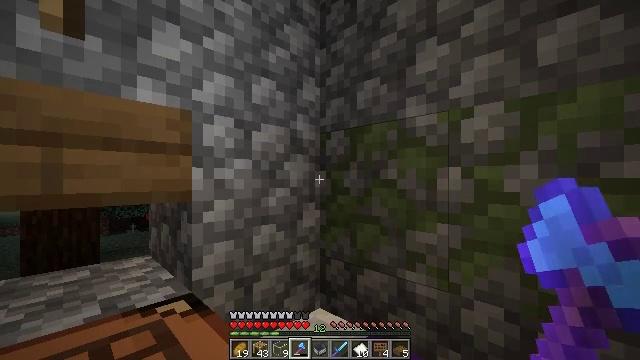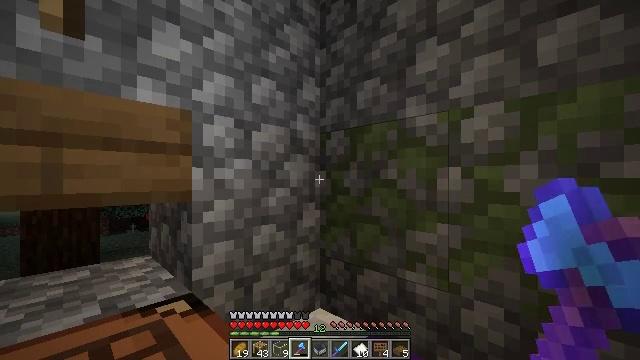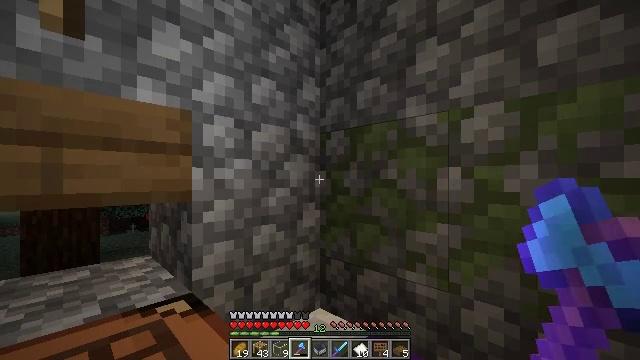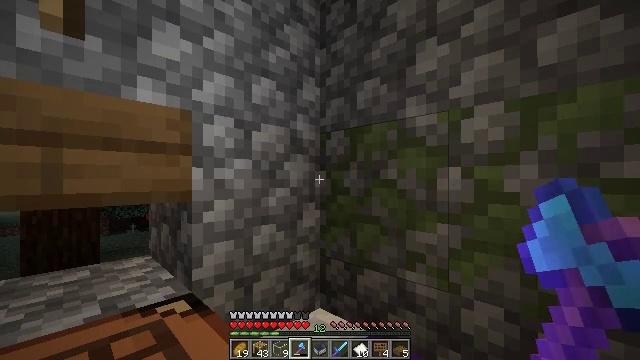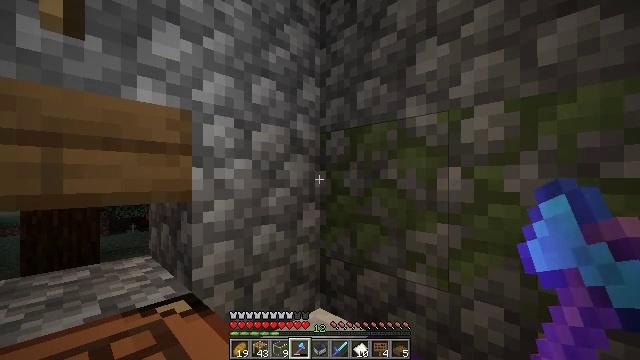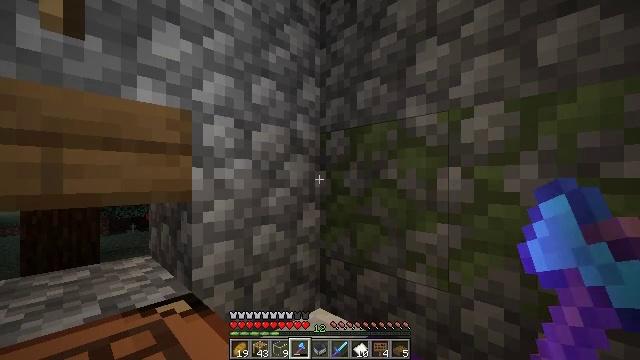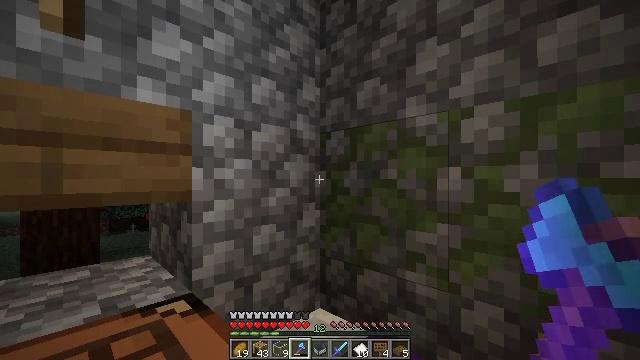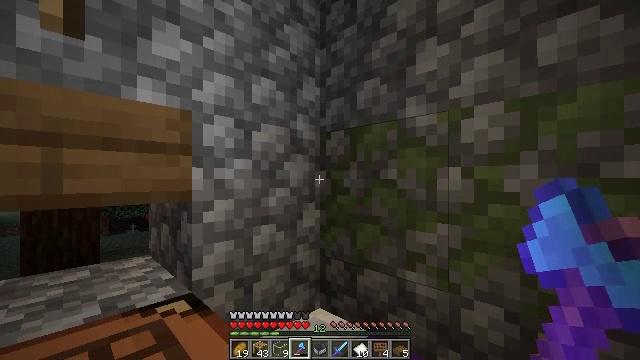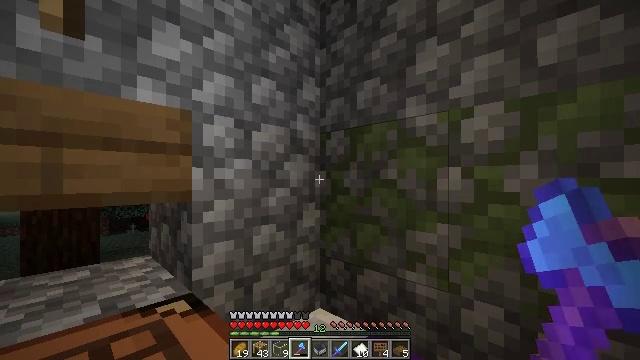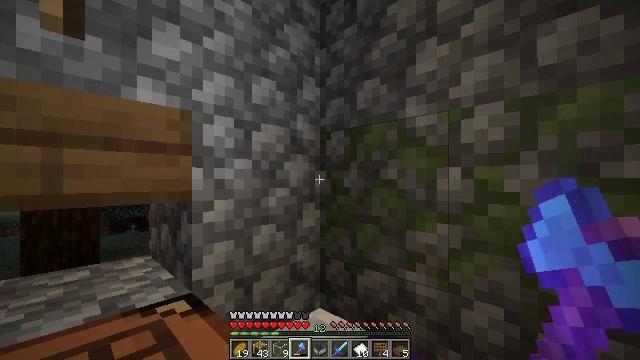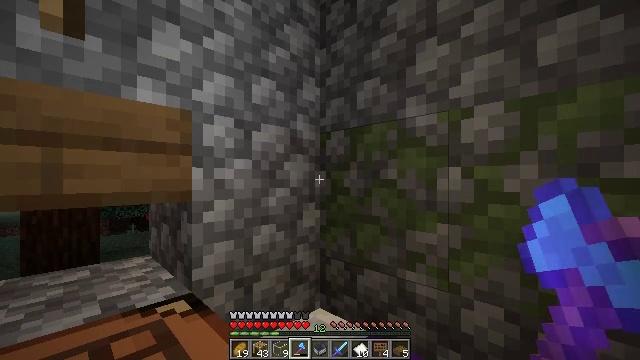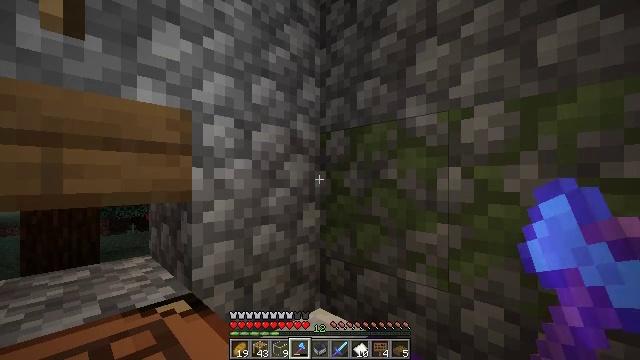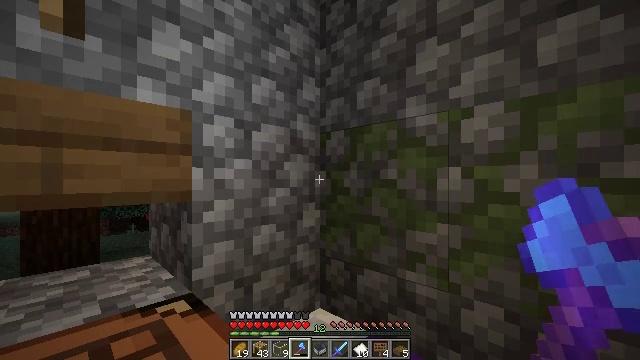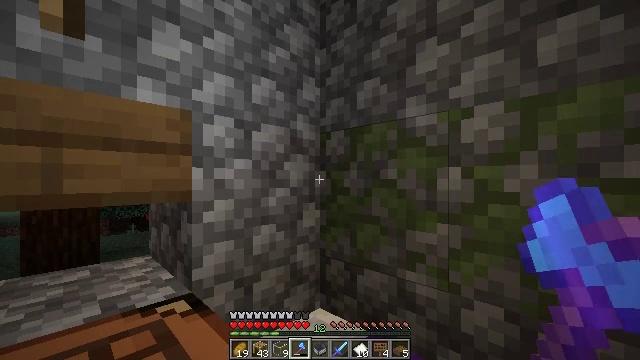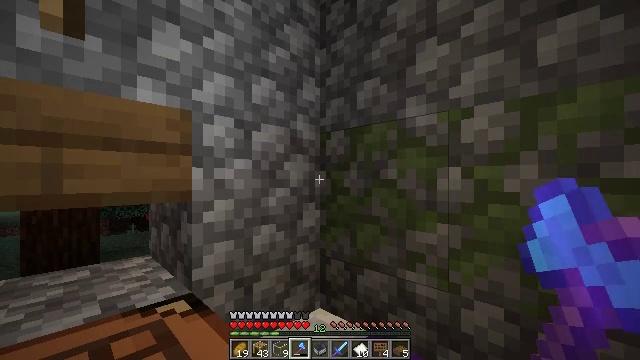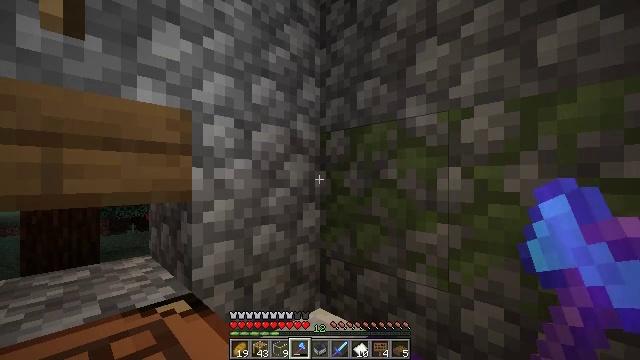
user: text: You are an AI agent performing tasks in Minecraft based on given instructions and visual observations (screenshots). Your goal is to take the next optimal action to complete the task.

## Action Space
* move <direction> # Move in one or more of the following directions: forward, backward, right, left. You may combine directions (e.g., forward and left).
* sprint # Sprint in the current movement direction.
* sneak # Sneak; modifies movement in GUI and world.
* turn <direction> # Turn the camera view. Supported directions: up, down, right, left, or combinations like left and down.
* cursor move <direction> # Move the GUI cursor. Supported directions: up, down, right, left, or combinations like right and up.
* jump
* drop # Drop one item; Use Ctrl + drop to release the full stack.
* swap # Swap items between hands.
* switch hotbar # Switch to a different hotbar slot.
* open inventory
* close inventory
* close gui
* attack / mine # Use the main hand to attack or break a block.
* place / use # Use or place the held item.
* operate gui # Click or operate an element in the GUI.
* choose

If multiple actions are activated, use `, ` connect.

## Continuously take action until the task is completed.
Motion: motion action
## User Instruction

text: Craft iron boots.
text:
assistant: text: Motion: no_op
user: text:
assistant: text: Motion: no_op
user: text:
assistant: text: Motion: no_op
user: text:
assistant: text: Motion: no_op
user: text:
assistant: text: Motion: no_op
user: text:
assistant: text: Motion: no_op
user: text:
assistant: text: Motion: no_op
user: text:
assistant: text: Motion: no_op
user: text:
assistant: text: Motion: no_op
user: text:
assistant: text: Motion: no_op
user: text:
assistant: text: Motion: no_op
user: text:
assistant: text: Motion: no_op
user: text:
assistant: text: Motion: no_op
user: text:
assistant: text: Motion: no_op
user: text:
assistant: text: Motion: no_op
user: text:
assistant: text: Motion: no_op
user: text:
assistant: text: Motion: no_op
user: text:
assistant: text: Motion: no_op
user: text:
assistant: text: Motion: no_op
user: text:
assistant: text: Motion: no_op
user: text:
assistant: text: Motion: no_op
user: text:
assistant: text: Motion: no_op
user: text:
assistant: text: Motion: no_op
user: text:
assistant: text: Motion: no_op
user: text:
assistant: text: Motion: no_op
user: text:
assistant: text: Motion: no_op
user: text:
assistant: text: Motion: no_op
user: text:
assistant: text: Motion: no_op
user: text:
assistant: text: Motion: no_op
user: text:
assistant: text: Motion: no_op